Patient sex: F
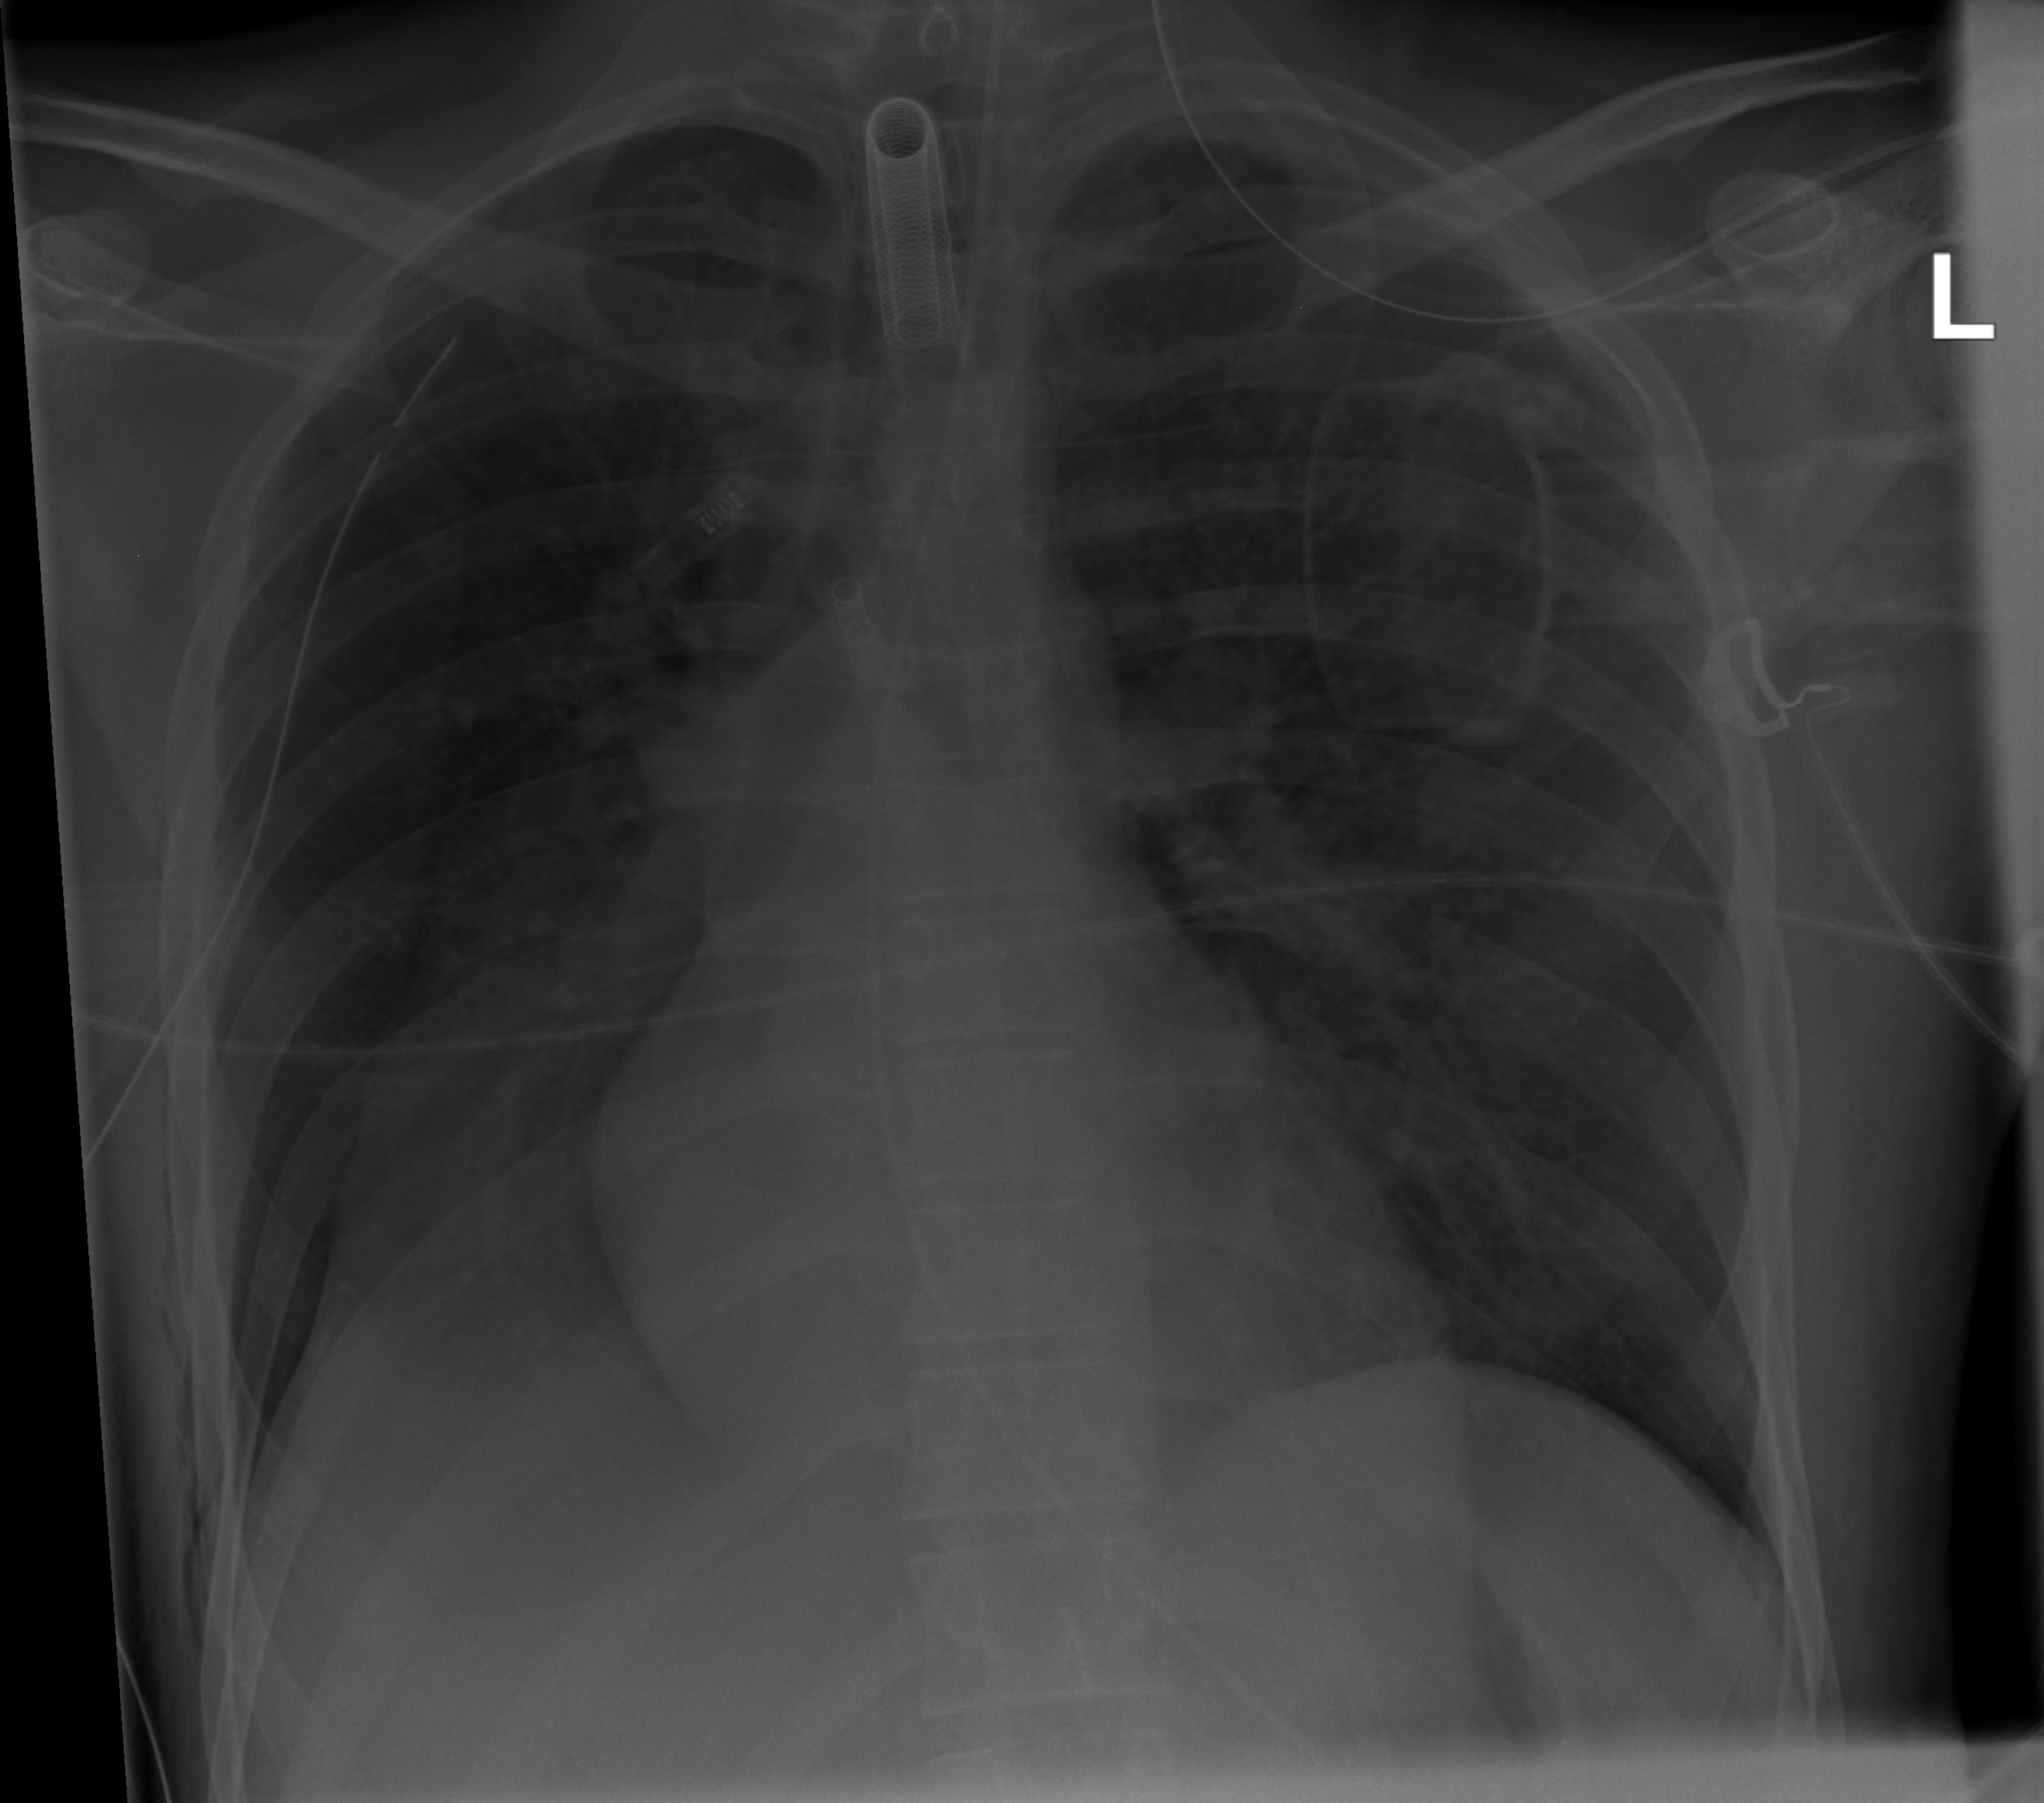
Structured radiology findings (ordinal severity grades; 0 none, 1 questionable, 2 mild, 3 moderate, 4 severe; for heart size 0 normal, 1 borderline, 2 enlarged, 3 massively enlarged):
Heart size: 0
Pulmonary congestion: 2
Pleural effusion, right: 0
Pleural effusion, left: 0
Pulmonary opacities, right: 1
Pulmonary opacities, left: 0
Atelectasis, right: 2
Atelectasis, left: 0